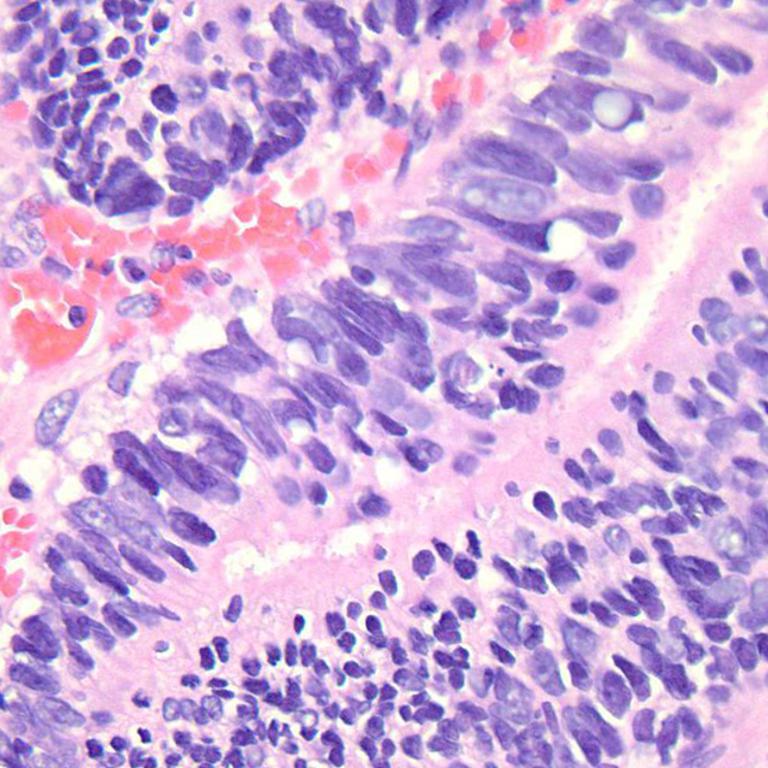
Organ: colon
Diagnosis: adenocarcinomas